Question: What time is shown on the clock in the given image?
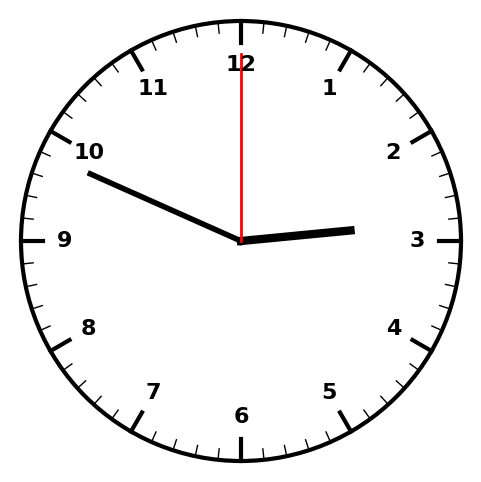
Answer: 02:49:00